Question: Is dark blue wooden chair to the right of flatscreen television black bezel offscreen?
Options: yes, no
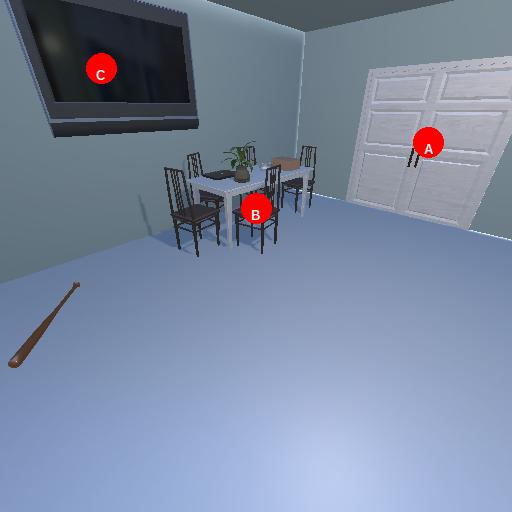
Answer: yes